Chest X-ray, PA view. Patient: 74 years old, sex M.
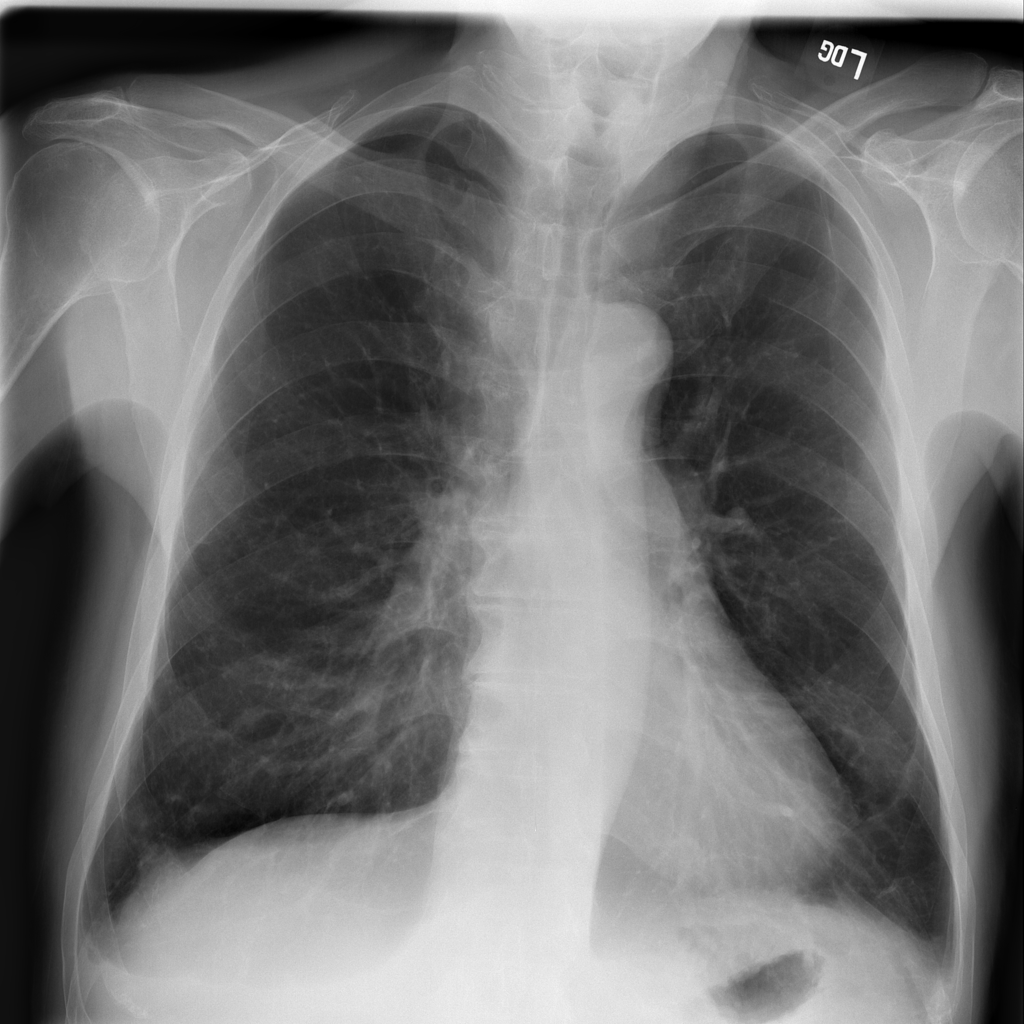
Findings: Infiltration, Nodule